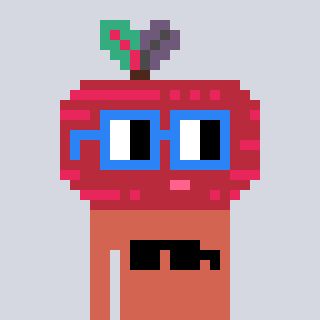
a pixel art character with square blue glasses, a beet-shaped head and a peachy-colored body on a cool background